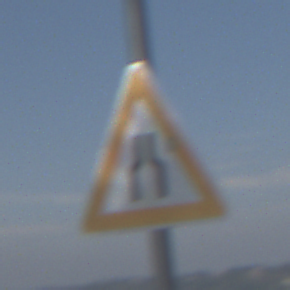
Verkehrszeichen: VerengteFahrbahn
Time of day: Midday
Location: Outdoor (Nature)
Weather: PartlyCloudy
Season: NotSpecified
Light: Natural